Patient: sex F, age 44
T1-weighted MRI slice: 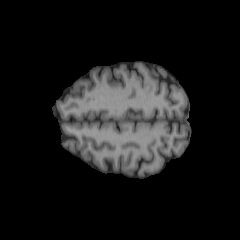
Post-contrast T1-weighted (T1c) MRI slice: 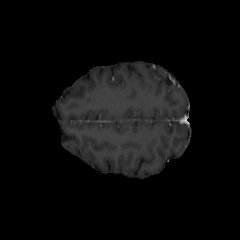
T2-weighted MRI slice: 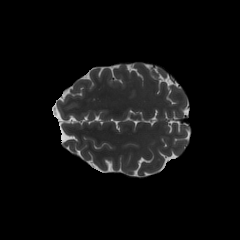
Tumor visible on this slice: no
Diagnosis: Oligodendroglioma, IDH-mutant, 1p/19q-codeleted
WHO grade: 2